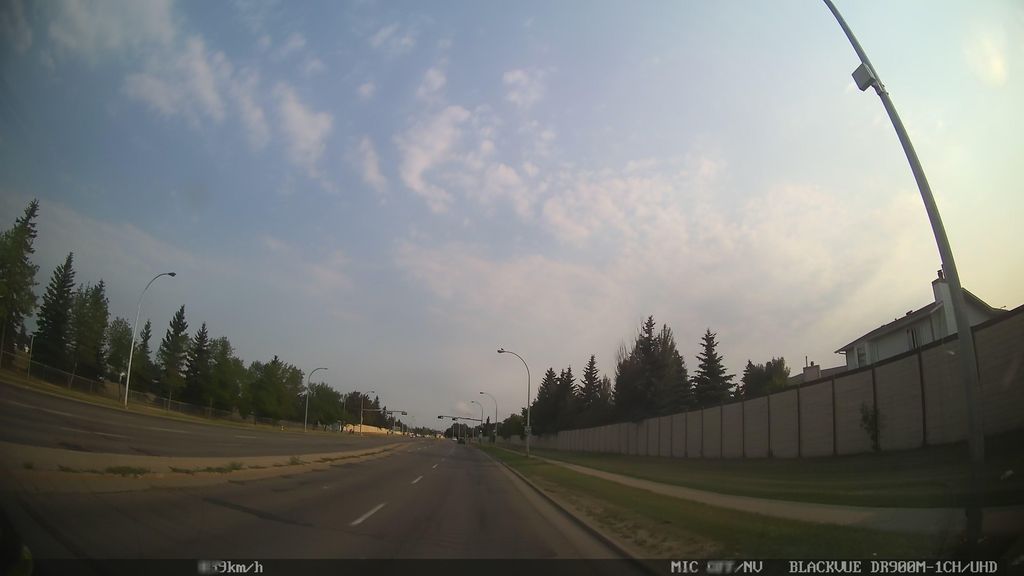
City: edmonton